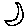
Label: moon